Question: I've been trying to click on an image on web page.
Xpath for this image is:
'''
//*[@id='gridview-1018']/table/tbody/tr[3]/td[7]/div/a/img
'''
HTML code is:
'''
<td class=" x-grid-cell x-grid-cell-gridcolumn-1016 ">'<div class="x-grid-cell-inner " style="text-align: center; ;">'<a href="http://demo.webshopondemand.com/Shop/AbzorbDevelopment/Store/" target="_blank">'<img src="/admin/templates/images/house.png" style="background-color: transparent;"/>'
'''
Tried all the below methods here, but got the same error msg "Unable to locate the element:
1. driver.findElement(By.xpath(".//*[@id='gridview-1018']/table/tbody/tr[3]/td[7]/div/a/img")).click();
2. WebElement temp = driver.findElement(By.xpath("//img[contains(@src,'/admin/templates/images/house.png')]")); temp.click();
3. WebDriverWait wait = new WebDriverWait(driver, 60); wait.until(ExpectedConditions.visibilityOfElementLocated(By.cssSelector("x-grid-cell-inner.a.img"))); driver.findElement(By.cssSelector("x-grid-cell-'inner.a.img")).click()
4.'driver'.'findElement'(By.cssSelector'("a[href='AbzorbDevelopment']")).click();
Thanks for the help
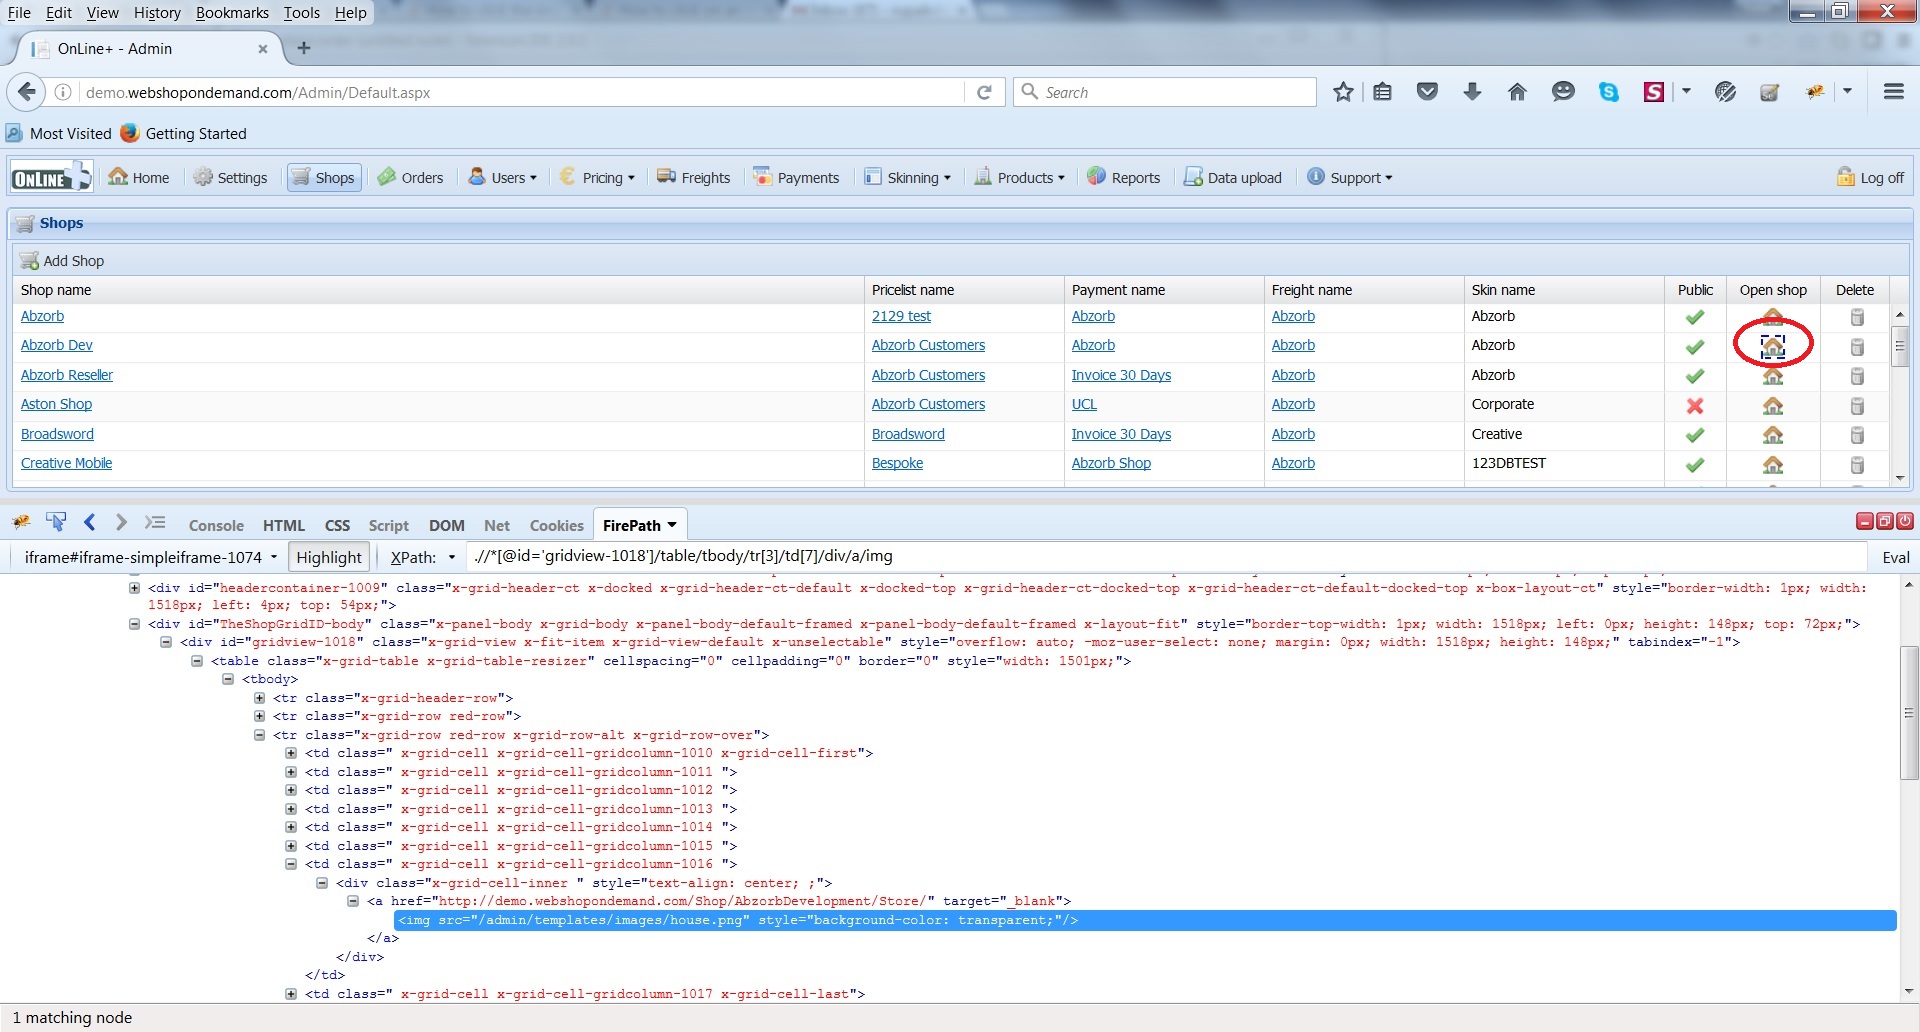
Answer: Hi please use Actions class with below syntax
'''
Actions act = new Actions(driver);
act.moveToElement(xpath).click().build().perform();
'''